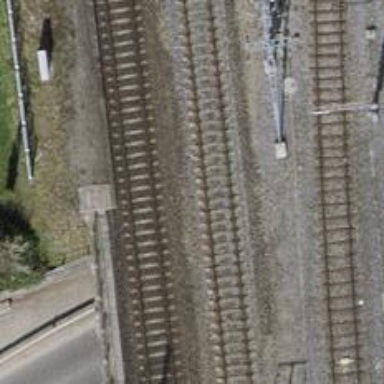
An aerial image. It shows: Bridge with single railway track electrified by contact line.